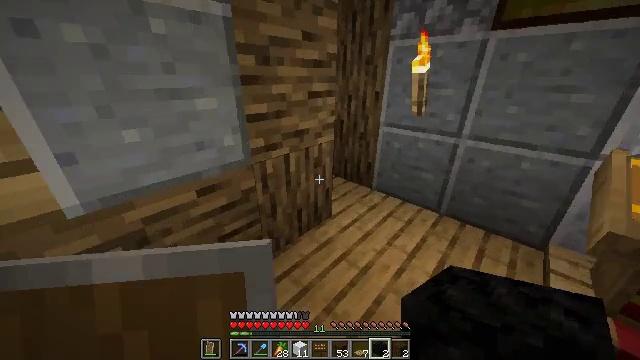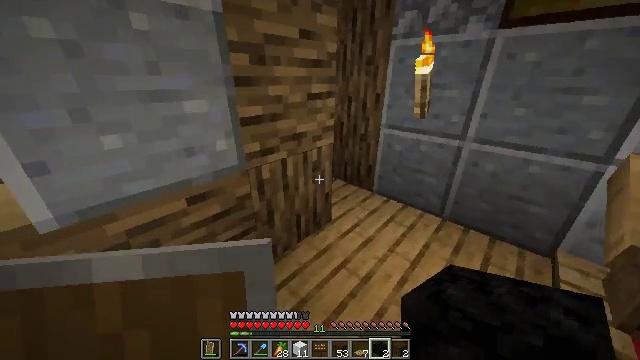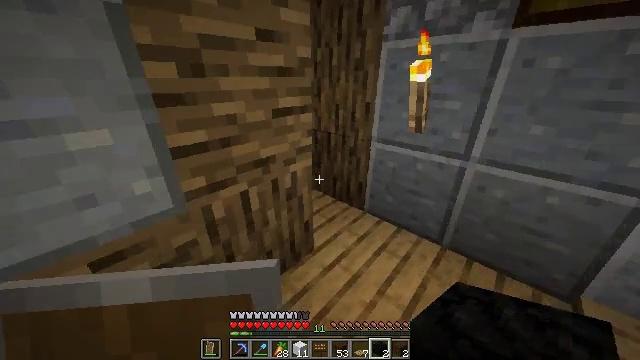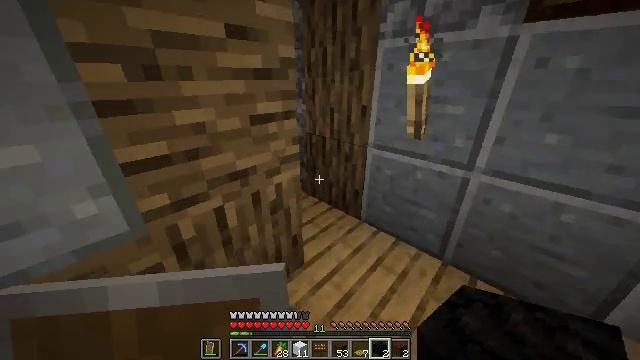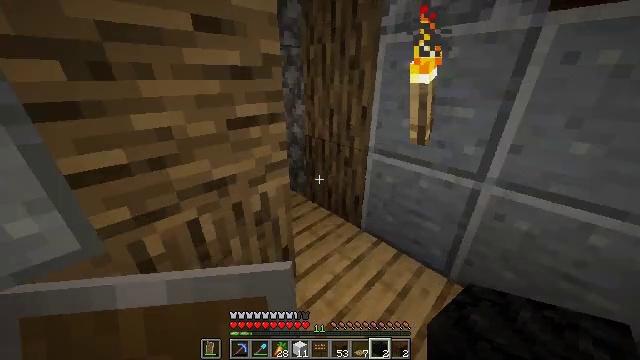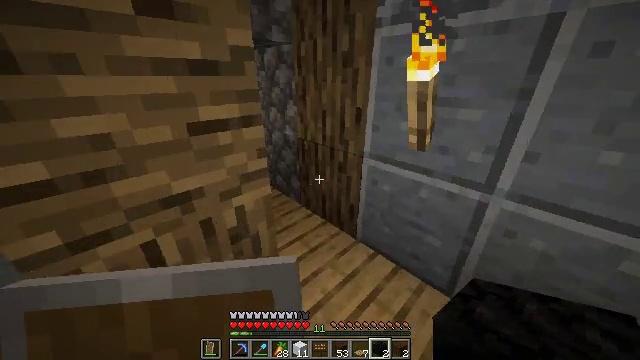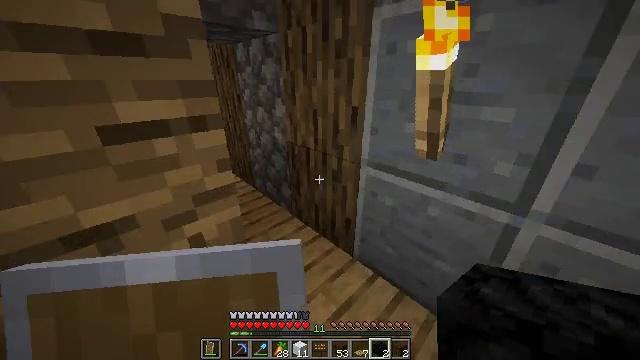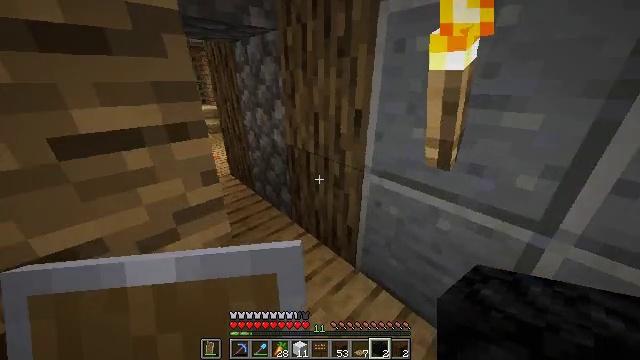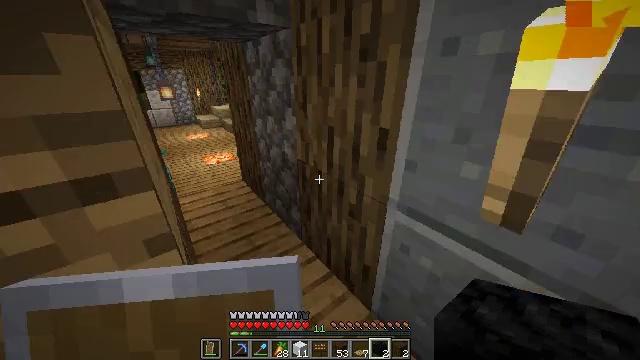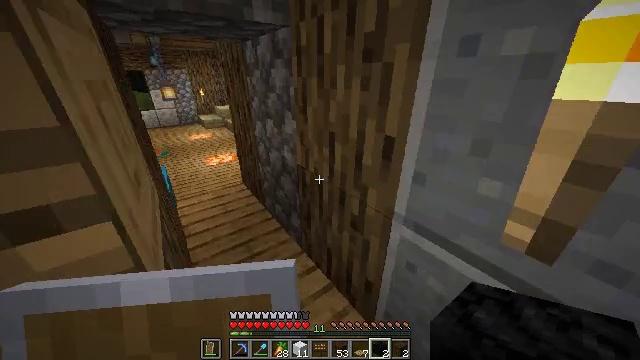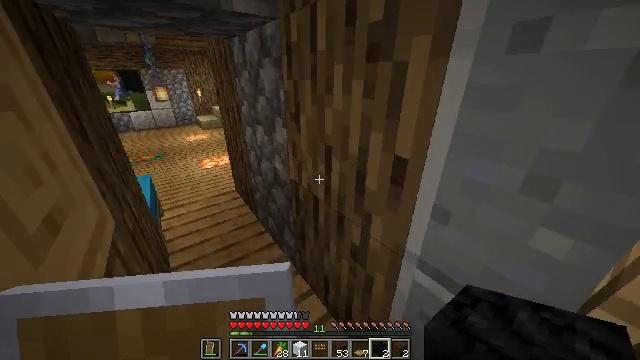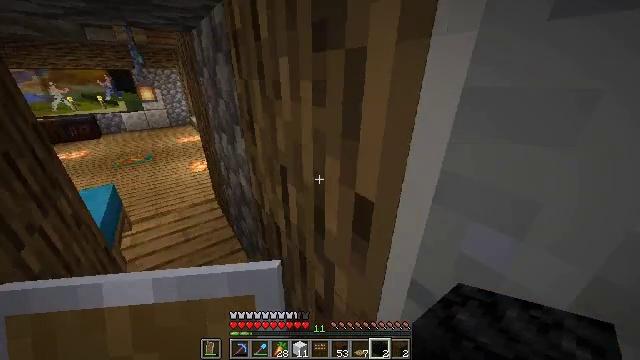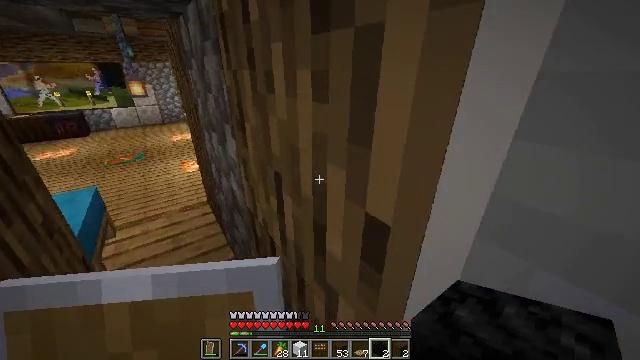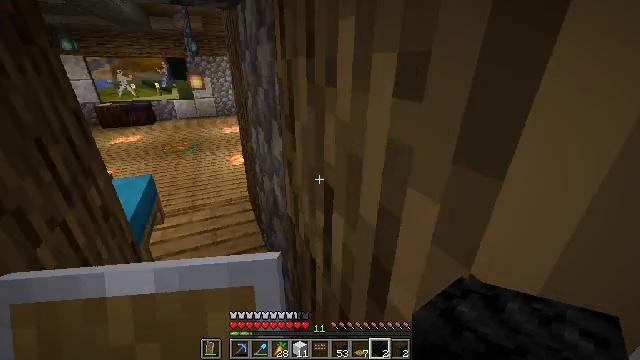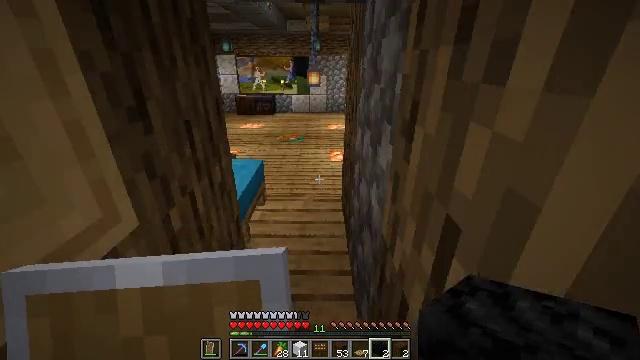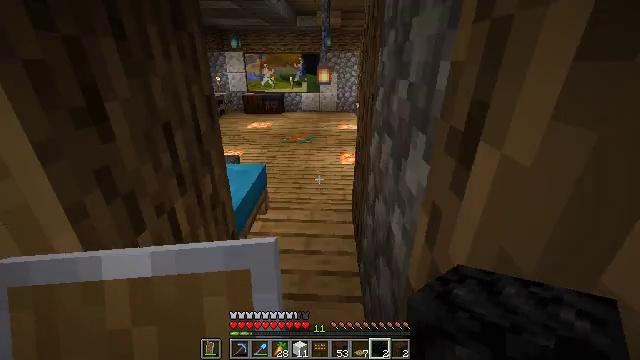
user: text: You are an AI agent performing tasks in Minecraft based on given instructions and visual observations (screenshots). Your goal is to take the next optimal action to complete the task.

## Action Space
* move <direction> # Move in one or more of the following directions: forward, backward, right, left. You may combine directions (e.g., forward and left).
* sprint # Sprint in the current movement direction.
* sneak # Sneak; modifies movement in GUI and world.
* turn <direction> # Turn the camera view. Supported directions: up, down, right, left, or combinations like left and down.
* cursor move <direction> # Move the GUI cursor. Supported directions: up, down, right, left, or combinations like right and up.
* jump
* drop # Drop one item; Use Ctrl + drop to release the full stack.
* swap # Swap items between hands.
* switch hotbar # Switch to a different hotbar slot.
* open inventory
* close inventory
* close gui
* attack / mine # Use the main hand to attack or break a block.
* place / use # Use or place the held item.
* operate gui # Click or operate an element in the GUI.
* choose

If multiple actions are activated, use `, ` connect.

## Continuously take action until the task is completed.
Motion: motion action
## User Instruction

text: Combine materials in the grid to craft coal.
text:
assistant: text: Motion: move forward and move right
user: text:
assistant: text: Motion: move forward and move right
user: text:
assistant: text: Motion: move forward and move right, turn left
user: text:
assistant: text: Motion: move forward and move right, turn left
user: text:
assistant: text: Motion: move forward
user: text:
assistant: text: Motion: move forward
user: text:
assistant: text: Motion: move forward
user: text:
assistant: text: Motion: move forward, turn left
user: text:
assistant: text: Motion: move forward
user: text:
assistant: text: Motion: move forward
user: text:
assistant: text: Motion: move forward
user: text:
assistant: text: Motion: move forward
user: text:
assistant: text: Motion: move forward, turn left
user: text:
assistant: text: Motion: move forward, turn left
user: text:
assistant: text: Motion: move forward, turn left
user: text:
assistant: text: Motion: move forward
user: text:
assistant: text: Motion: move forward
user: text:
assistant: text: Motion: move forward
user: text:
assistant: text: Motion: move forward
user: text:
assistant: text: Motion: move forward, turn left
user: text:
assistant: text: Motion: move forward, turn left
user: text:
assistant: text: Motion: move forward
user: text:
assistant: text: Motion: move forward, turn left
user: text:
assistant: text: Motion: move forward
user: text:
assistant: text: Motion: move forward
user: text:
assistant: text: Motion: move forward
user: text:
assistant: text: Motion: move forward
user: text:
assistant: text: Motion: move forward
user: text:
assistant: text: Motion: move forward
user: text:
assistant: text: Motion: move forward